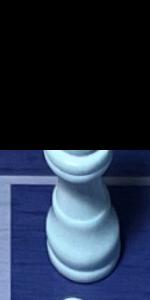
Label: King_White